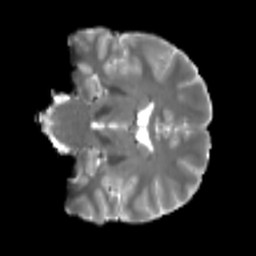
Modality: T2w
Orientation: coronal
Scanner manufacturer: siemens
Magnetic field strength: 3 T
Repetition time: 4 s
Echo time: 0.0594 s